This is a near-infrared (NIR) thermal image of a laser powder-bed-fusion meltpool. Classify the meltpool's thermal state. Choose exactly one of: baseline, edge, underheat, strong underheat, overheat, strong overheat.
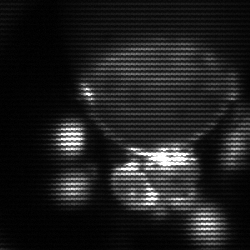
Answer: edge